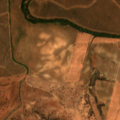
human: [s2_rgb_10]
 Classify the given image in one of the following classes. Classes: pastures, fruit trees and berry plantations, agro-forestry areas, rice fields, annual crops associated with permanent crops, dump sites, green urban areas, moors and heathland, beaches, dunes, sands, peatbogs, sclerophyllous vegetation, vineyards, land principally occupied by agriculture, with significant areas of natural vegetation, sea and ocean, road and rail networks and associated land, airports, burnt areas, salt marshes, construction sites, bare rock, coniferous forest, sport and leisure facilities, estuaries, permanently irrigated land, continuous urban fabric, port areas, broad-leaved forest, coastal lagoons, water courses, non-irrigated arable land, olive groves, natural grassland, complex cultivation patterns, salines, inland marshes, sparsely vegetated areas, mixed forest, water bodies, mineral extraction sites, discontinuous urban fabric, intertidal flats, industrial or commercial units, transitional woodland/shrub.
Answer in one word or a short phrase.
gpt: non-irrigated arable land, permanently irrigated land, olive groves, agro-forestry areas